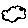
Label: cloud